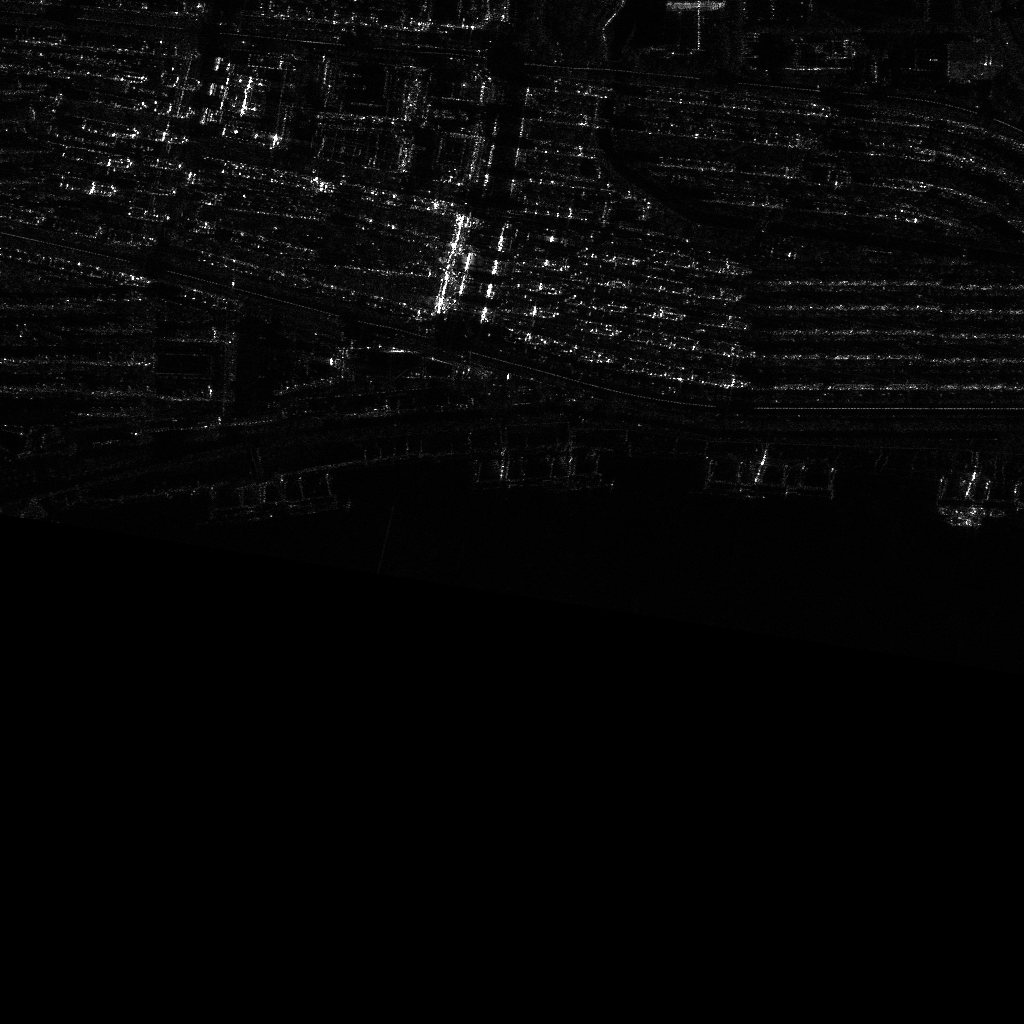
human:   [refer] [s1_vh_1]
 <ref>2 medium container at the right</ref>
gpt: <box>[[94, 47, 95, 52, 90], [91, 50, 96, 51, 11]]</box>